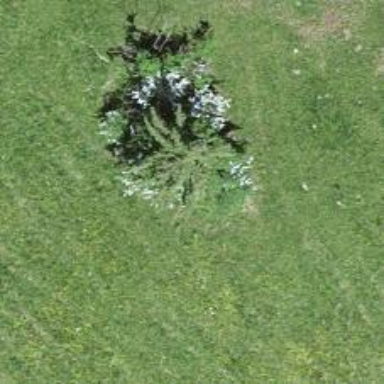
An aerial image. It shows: Single tag "natural: tree."